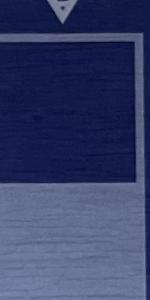
Label: Empty